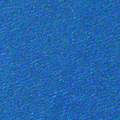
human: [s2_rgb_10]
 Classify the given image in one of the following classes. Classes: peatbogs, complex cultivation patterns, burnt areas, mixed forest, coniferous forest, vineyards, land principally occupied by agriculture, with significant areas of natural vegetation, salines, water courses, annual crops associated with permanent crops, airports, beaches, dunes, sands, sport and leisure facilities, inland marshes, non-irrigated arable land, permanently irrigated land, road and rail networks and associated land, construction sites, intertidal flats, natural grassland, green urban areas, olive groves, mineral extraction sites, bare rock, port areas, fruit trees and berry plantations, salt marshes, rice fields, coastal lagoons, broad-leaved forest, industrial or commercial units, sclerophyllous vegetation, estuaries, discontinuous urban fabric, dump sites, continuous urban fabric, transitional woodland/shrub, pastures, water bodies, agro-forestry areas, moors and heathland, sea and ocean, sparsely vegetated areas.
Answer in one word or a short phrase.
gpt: sea and ocean